Interaction volume radius: 10 \u00c5
Interaction volume height: 15 \u00c5
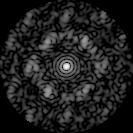
Disorder parameter: 0.6676